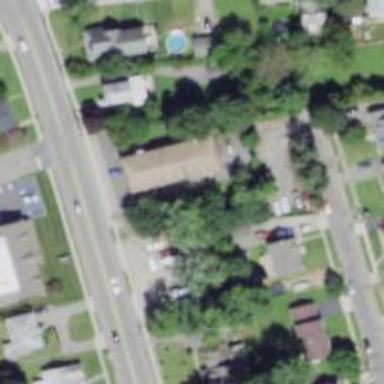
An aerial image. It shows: Veterinary facility.